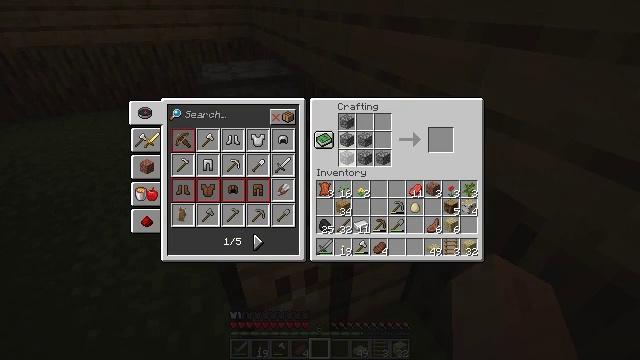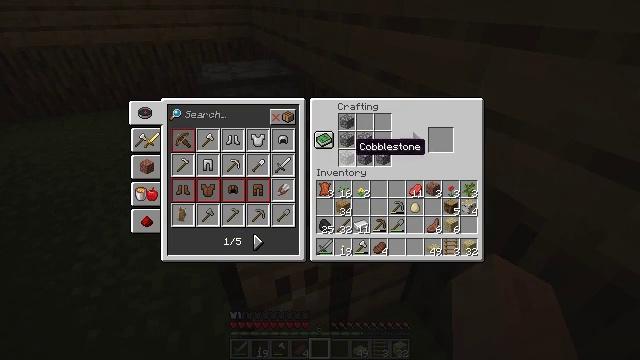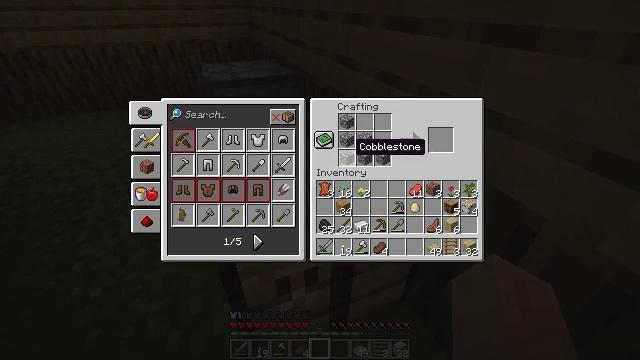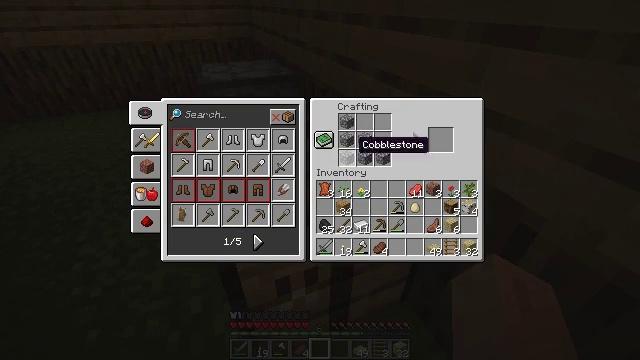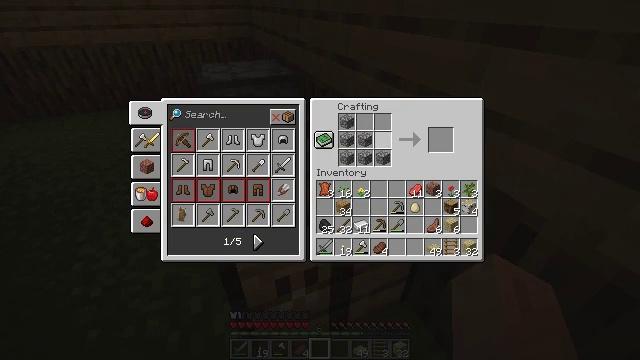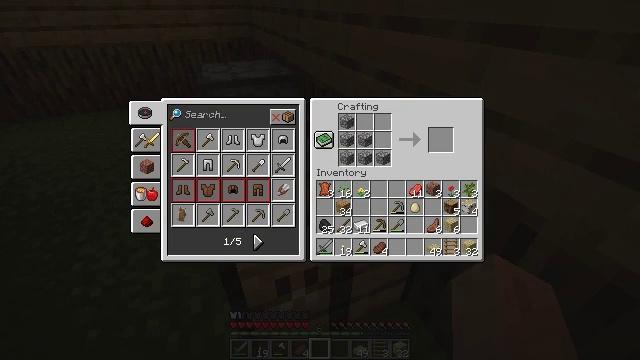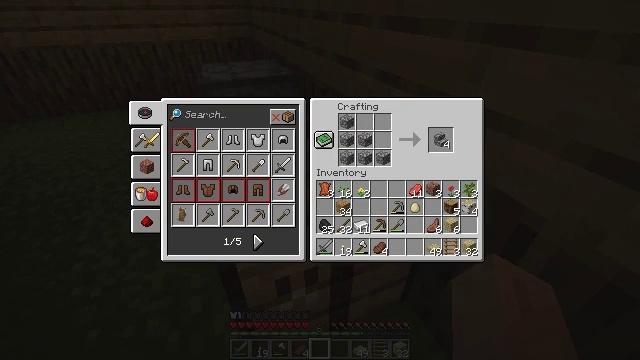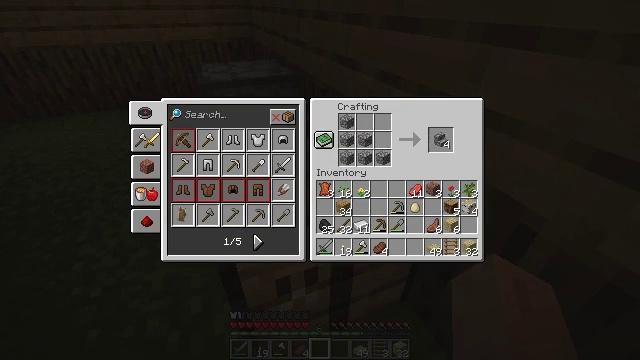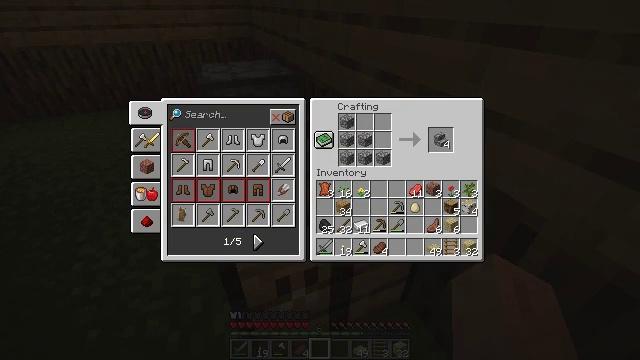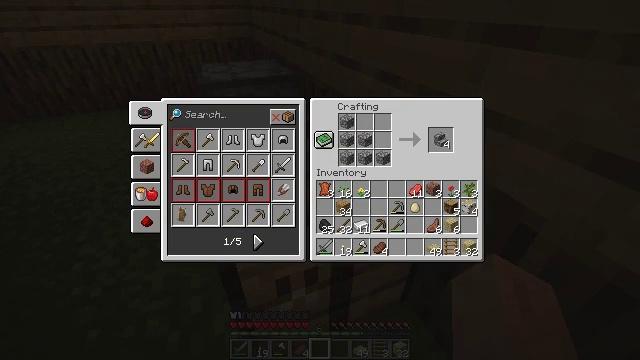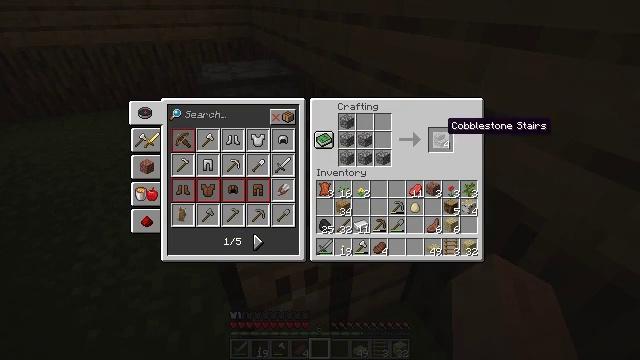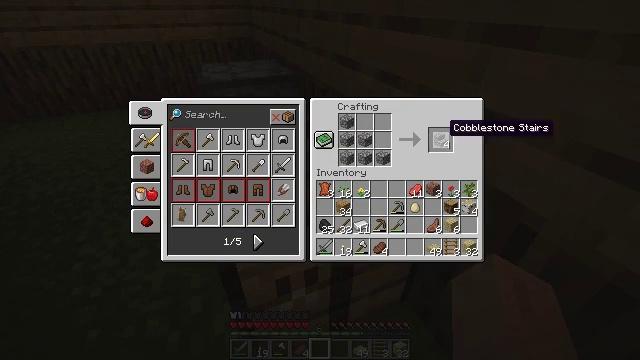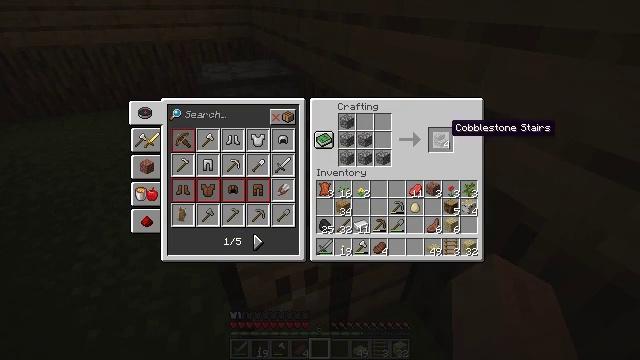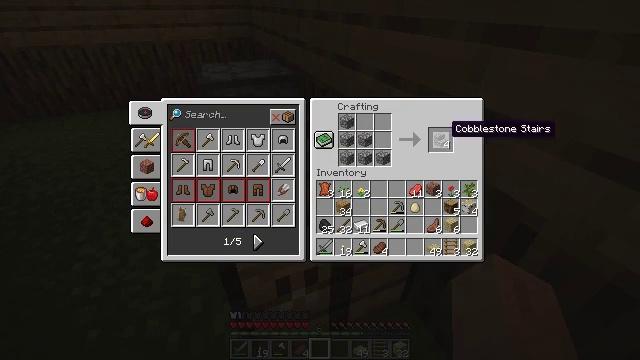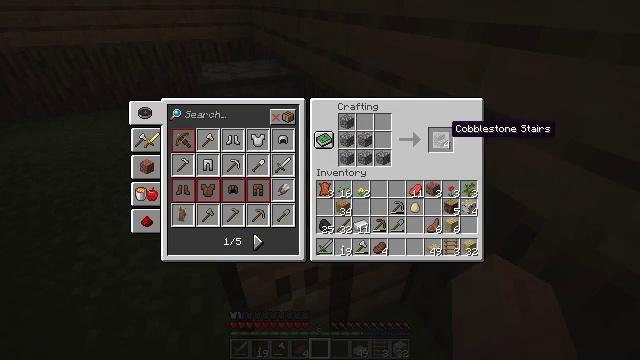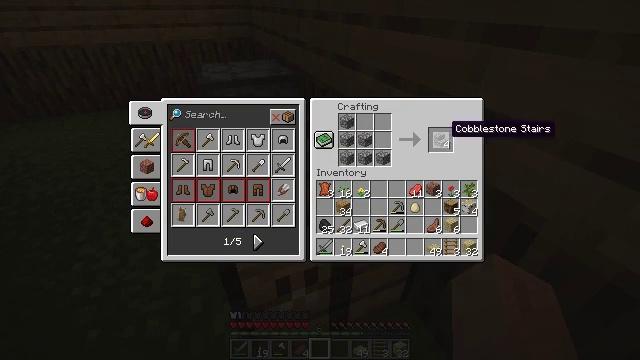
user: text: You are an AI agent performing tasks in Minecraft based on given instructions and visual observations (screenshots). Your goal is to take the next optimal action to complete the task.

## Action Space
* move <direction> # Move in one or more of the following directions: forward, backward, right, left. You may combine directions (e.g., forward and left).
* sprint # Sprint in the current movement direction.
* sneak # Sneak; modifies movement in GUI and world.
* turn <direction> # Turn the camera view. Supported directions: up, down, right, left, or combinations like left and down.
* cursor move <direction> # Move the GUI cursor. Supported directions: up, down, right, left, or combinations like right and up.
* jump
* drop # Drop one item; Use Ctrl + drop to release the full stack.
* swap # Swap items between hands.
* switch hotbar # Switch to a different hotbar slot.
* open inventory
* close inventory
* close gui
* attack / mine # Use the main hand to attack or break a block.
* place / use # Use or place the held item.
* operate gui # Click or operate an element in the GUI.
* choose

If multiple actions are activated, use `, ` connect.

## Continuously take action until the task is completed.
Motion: motion action
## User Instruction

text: Craft cobblestone stairs.
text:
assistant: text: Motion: no_op
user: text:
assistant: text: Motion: no_op
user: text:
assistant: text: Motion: no_op
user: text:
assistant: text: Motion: cursor move right and up
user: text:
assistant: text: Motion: cursor move right and up
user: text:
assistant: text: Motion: no_op
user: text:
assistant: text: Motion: no_op
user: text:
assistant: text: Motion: no_op
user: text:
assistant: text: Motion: cursor move right
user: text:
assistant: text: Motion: cursor move right
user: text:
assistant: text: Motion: no_op
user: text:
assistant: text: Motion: no_op
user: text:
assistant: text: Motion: no_op
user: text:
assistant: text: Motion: no_op
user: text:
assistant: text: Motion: no_op
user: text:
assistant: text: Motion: operate gui
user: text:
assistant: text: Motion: operate gui
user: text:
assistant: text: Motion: operate gui
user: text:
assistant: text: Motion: no_op
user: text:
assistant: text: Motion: no_op
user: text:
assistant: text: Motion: no_op